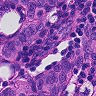
Metastatic tissue present: yes